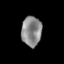
Tissue: prostate
Cell type: Myeloid cells
Senescence score: 0.3557
Nuclear area (px): 583
Mean DAPI intensity: 138.355